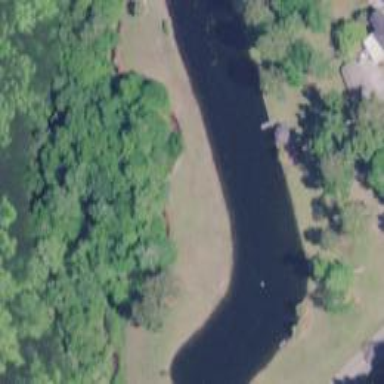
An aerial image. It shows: Pond with natural water.